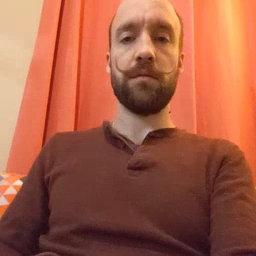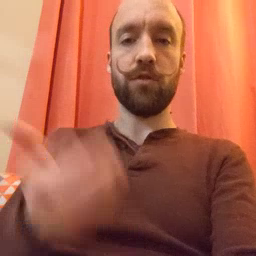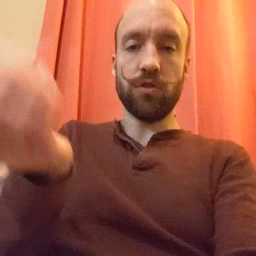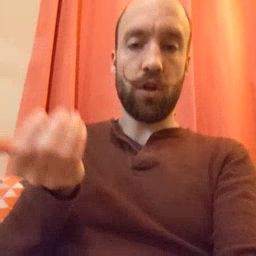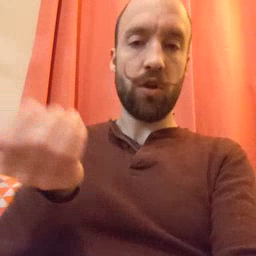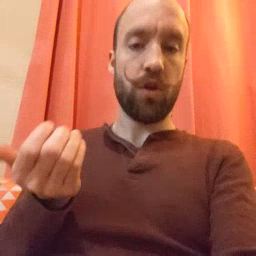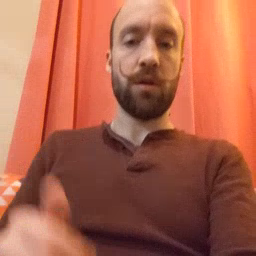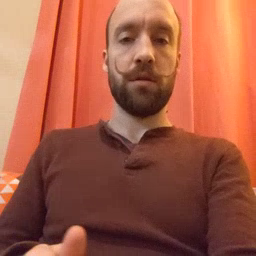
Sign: drawer